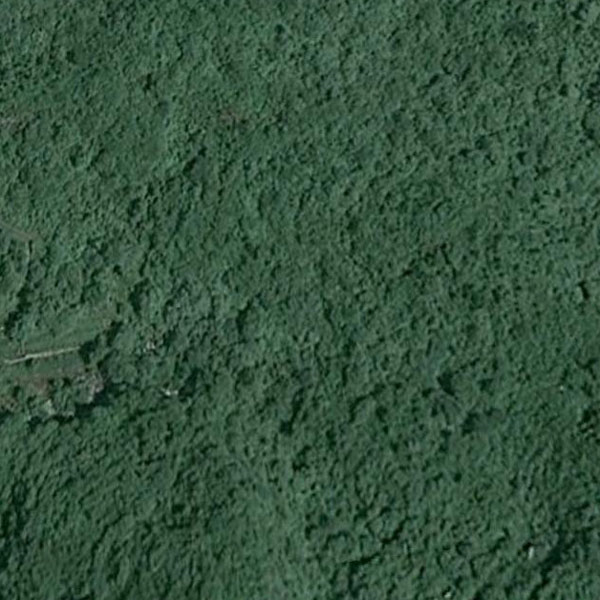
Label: Forest